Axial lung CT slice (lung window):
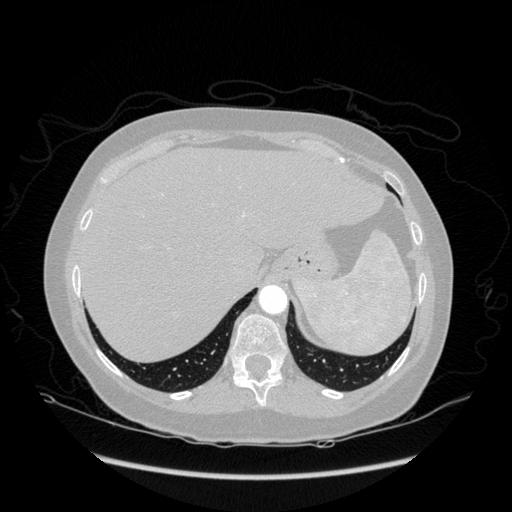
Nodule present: no